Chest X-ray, PA view. Patient: 50 years old, sex F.
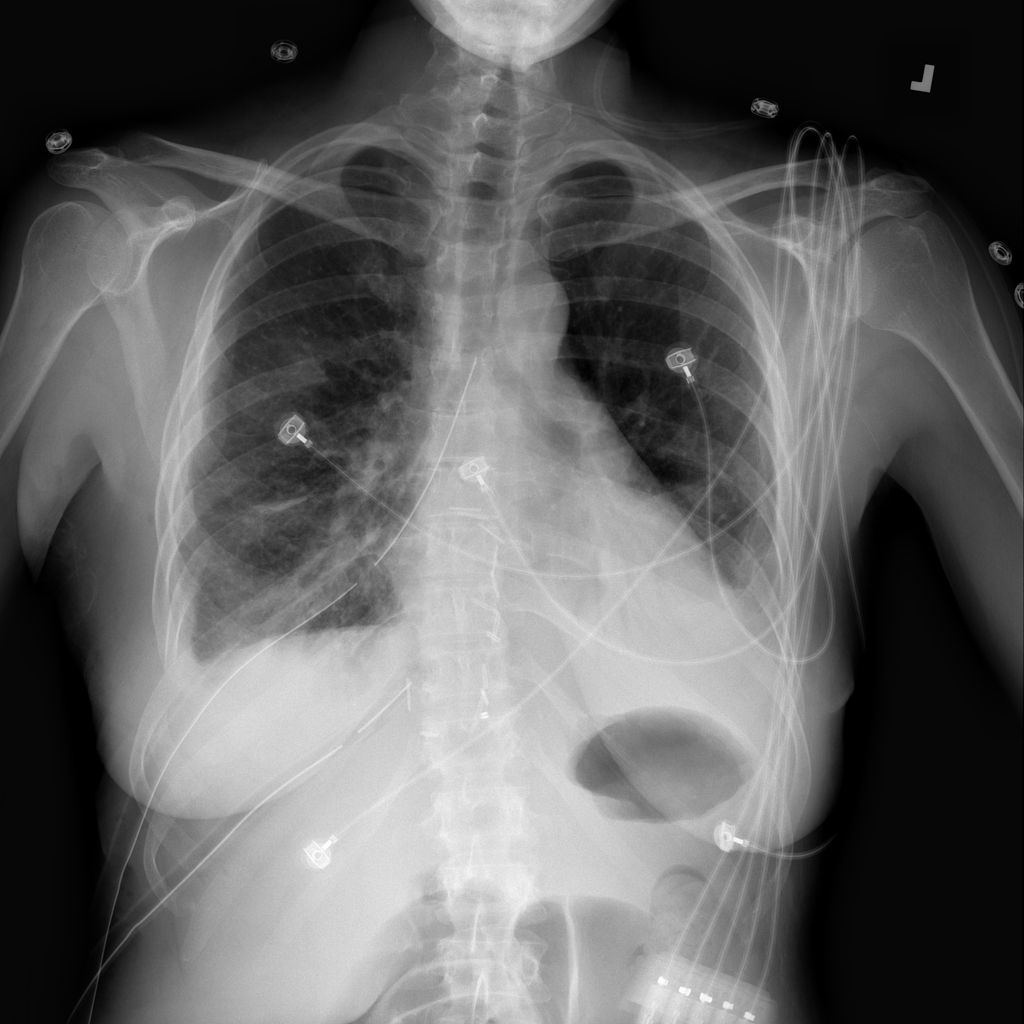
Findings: Effusion